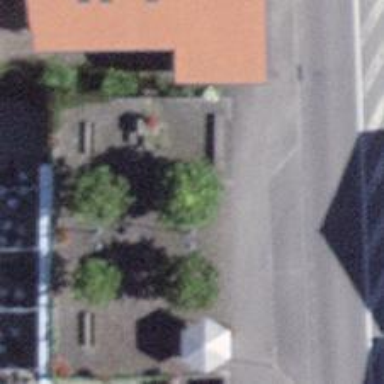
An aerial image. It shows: Fountain.